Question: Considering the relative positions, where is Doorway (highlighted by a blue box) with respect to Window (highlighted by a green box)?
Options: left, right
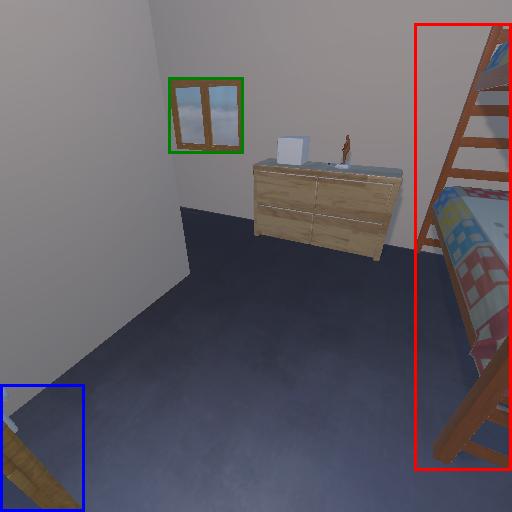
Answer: left